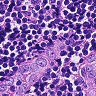
Metastatic tissue present: no